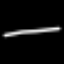
Label: line